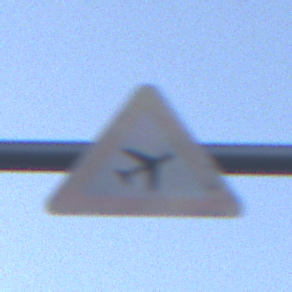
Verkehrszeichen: FlugbetriebLinks
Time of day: SunriseSunset
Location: Outdoor (Urban)
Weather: Clear
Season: NotSpecified
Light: Natural